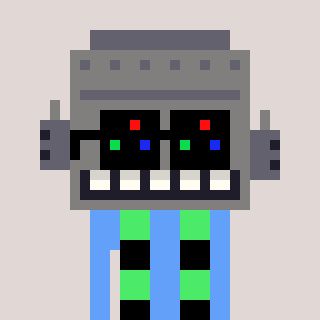
a pixel art character with square black sunglasses, a robot-shaped head and a blue-colored body on a warm background